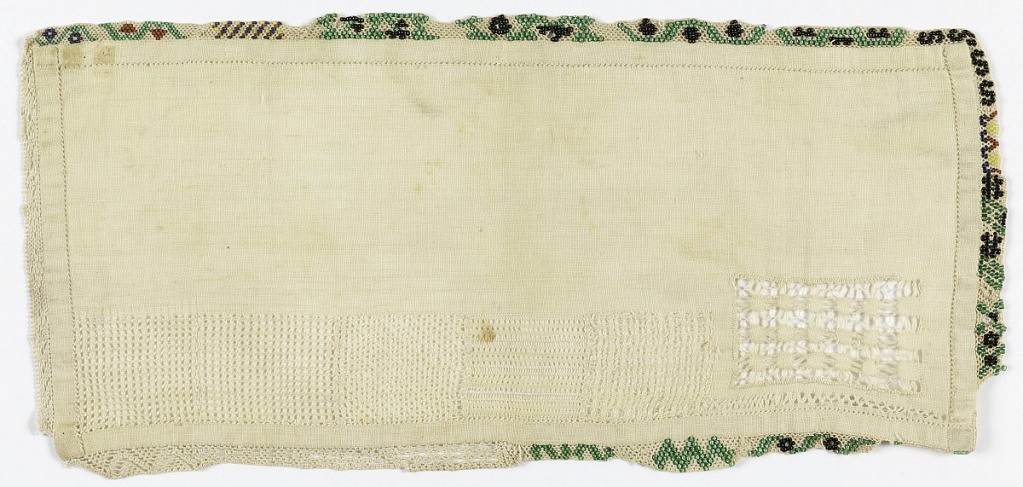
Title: Sampler
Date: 19th century
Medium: cotton, glass beads Technique: withdrawn element work on plain weave foundation
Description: Unfinished sampler with five withdrawn element patterns in white, beadwork, and needle lace edge.